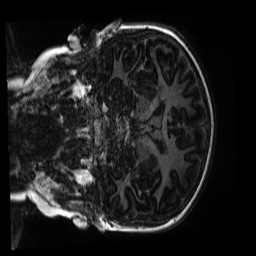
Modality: MP2RAGE
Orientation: coronal
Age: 9
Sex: male
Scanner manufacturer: siemens
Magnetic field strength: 3 T
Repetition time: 4 s
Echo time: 0.00303 s